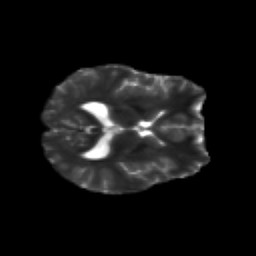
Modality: T2w
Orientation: axial
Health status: healthy
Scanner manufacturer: siemens
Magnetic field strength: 3 T
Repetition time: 12 s
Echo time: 0.092 s